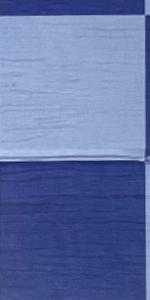
Label: Empty